В цепи, изображенной на рисунке, два резистора из трех с неизвестными сопротивлениями $R_{1}$, $R_{2}$ и $R_{3}$ имеют одинаковое сопротивление.  Напряжение между точками $2$ и $0$ равно $6~В$, а между точками $3$ и $1$ равно $10~В$.
Определите неизвестные сопротивления.
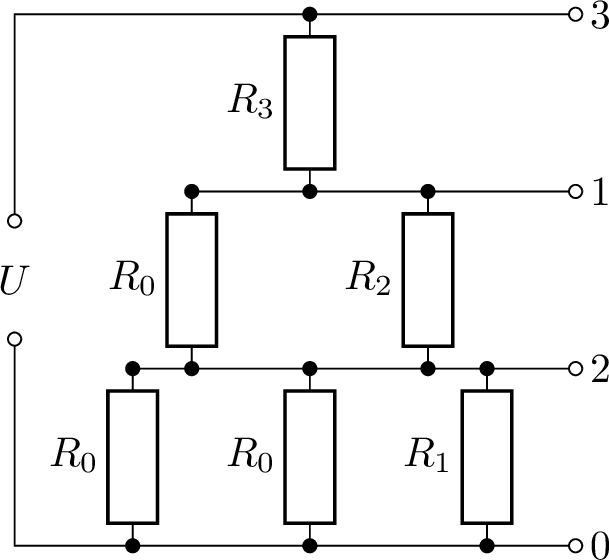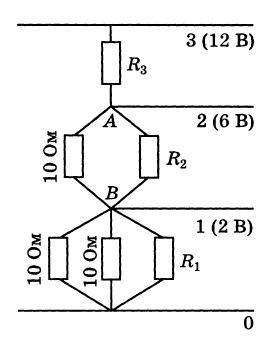
Решение: Напряжения в точках $1$, $2$ и $3$ по отношению к точке $0$ приведены на рисунке.  Через $R_{3}$ течет ток $I_{3}=\frac{6}{R_{3}}$, сила тока через $R_{2}$ равна $I_{2}=\frac{4}{R_{2}}$; сила тока через $R_{1}$ равна $I_{1}=\frac{2}{R_{1}}$. Применим первый закон Кирхгофа для узлов $A$ и $B$. $1$. Допустим, что $R_{3}=R_{2}=R$, тогда для узла $A$: $$ I_{3}=\frac{6}{R}=\frac{4}{10}+\frac{4}{R} \Rightarrow \frac{2}{R}=\frac{4}{10}; \quad R=5~Ом; $$ для узла $B$: $$ \frac{6}{5}=\frac{2}{5}+\frac{2}{R_{1}} \Rightarrow R_{1}=2.5~Ом. $$ $2$. Допустим теперь $R_{3}=R_{1}=R$. Тогда для узла $B$: $$ I_{3}=\frac{6}{R}=\frac{2}{5}+\frac{2}{R} \Rightarrow R=10~Ом; $$ для узла $A$: $$ I_{3}=\frac{6}{10}=\frac{4}{10}+\frac{4}{R_{2}} \Rightarrow R_{2}= 20~Ом. $$ $3$. Допустим, что $R_{2}=R_{1}=R$. Тогда для узла $B$: $$ \frac{4}{10}+\frac{4}{R}=\frac{2}{5}+\frac{2}{R}. $$ Это равенство не выполняется. Таким образом, третий случай невозможен.
Ответ:
Темы:
T, Электричество, Цепи, Всероссийские, Электрические цепи, Цепь с резистором